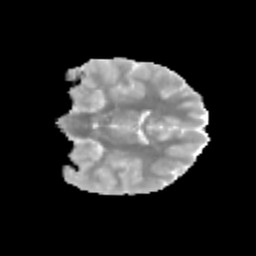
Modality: MD
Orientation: coronal
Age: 12
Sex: female
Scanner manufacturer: siemens
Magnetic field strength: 3 T
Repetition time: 3.8 s
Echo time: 0.07 s